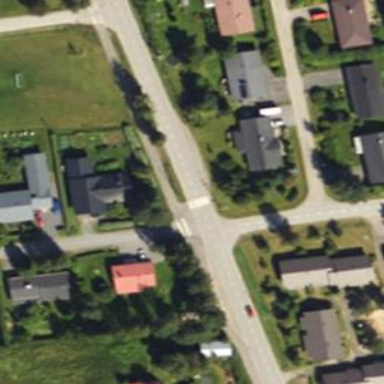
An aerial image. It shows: Road with "give way" sign.